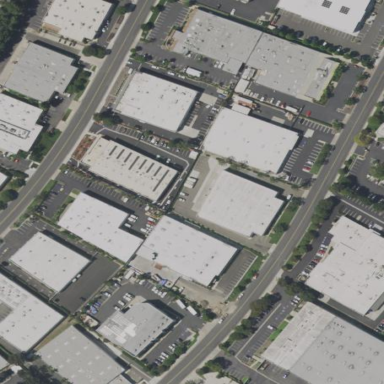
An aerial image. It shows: Commercial area.